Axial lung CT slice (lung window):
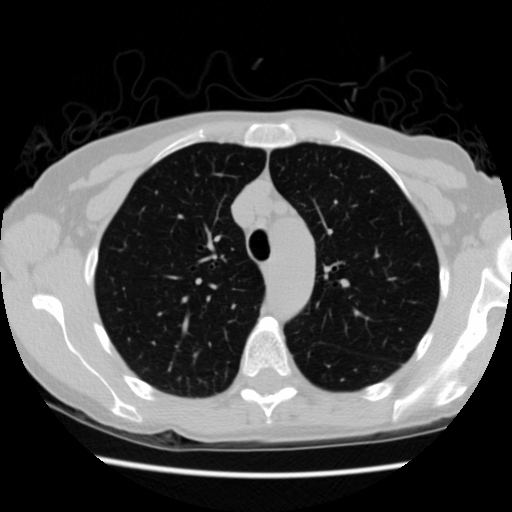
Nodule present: no